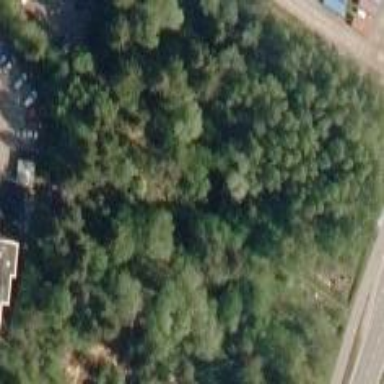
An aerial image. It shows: Mixed woodland area with various types of leaves.